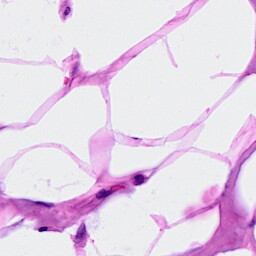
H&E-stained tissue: Breast